Field crop: maize
Growth stage: 2
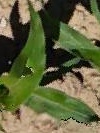
Species: maize